Field crop: maize
Growth stage: 1
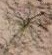
Species: salsola